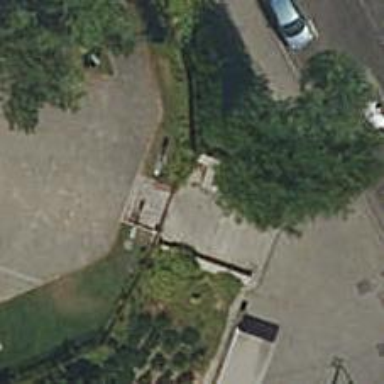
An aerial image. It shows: Gate.